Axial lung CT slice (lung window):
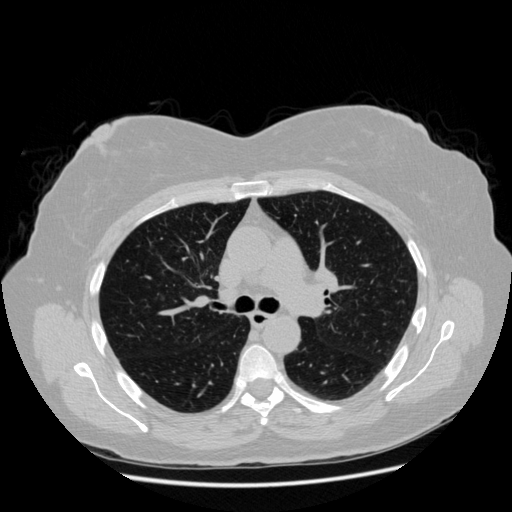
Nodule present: no